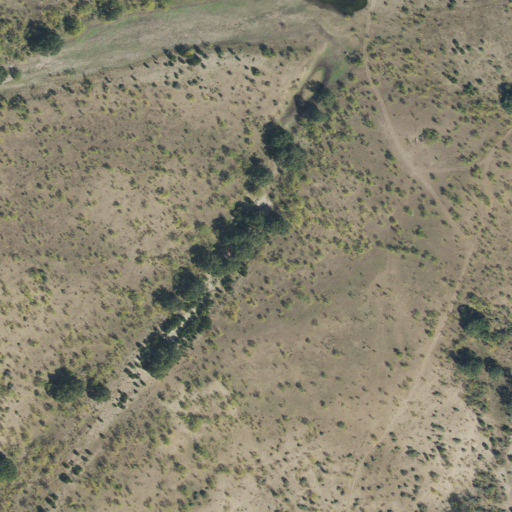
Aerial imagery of valley in Texas named Phillips Draw containing only shrub